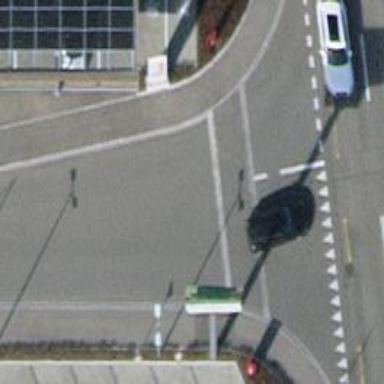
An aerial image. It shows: Unmarked road crossing.